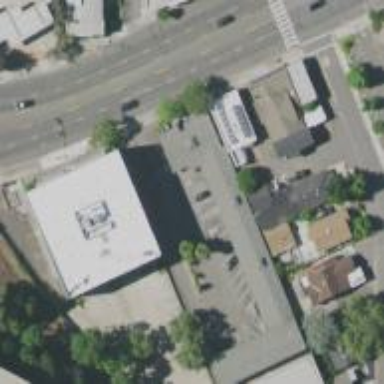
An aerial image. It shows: Building that is motel.